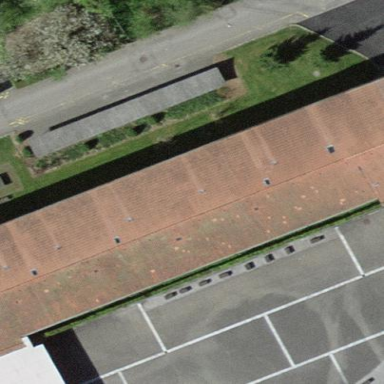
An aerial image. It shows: School building.